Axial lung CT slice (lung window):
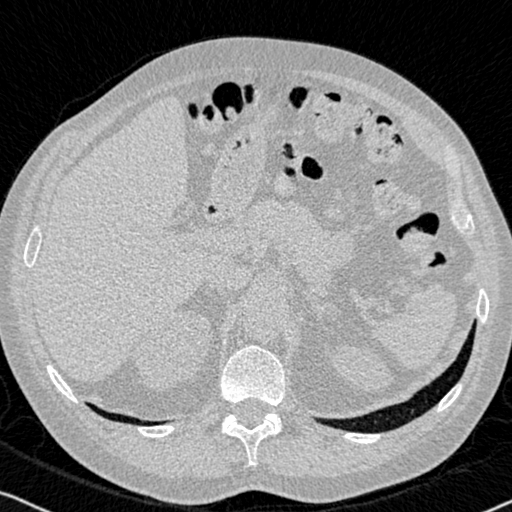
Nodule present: no